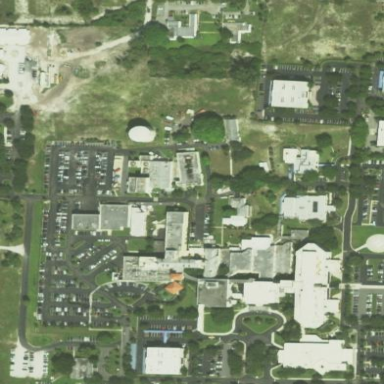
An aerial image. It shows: Healthcare facility identified as hospital.